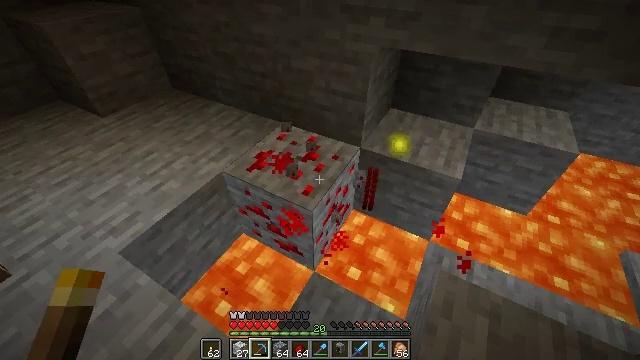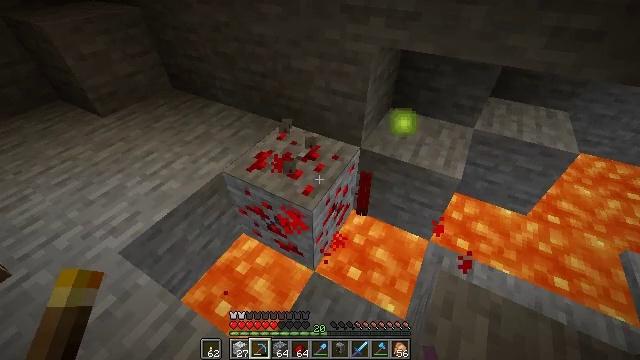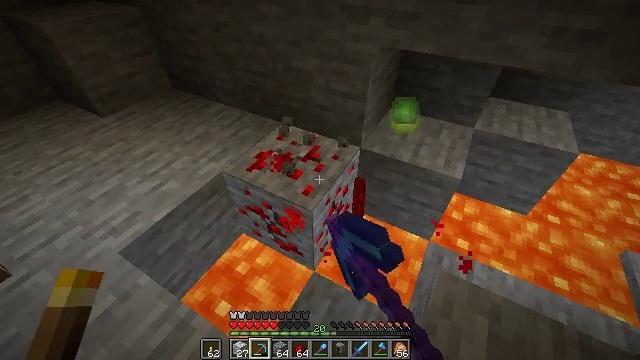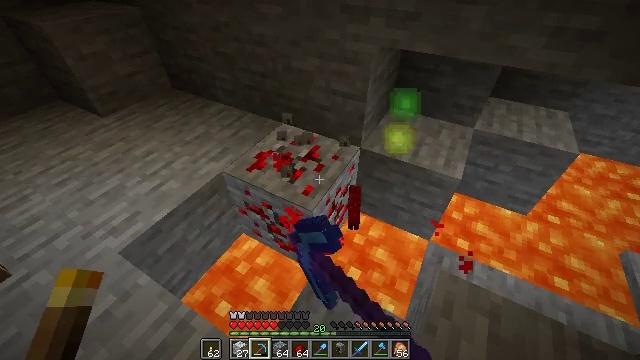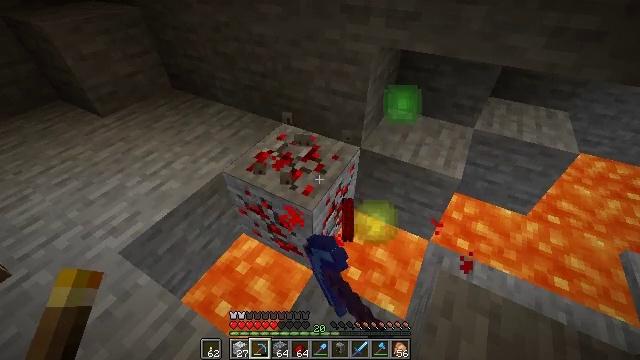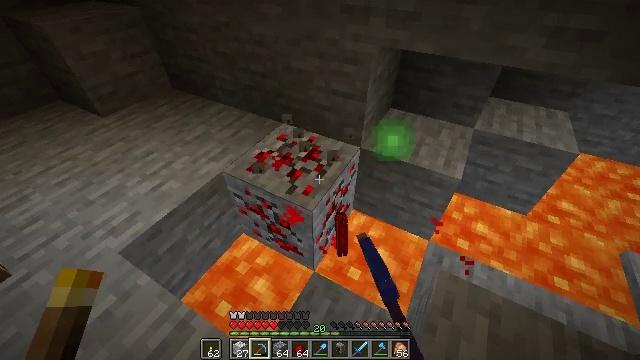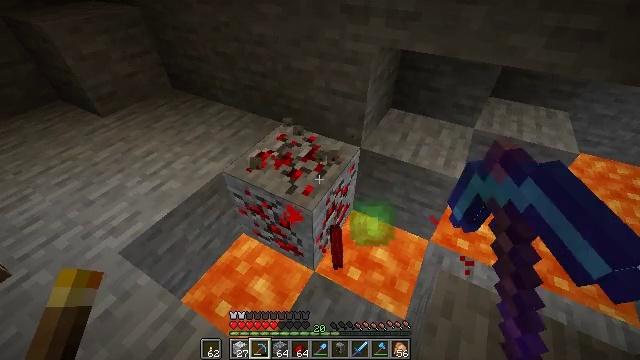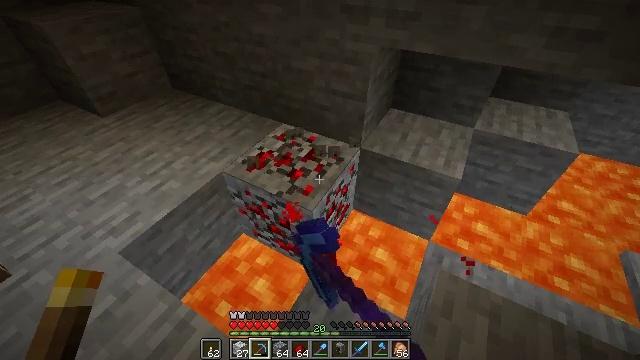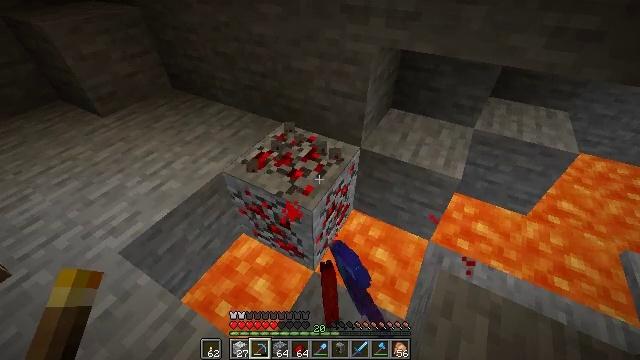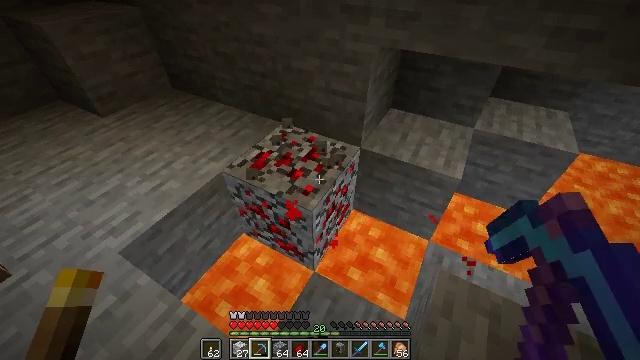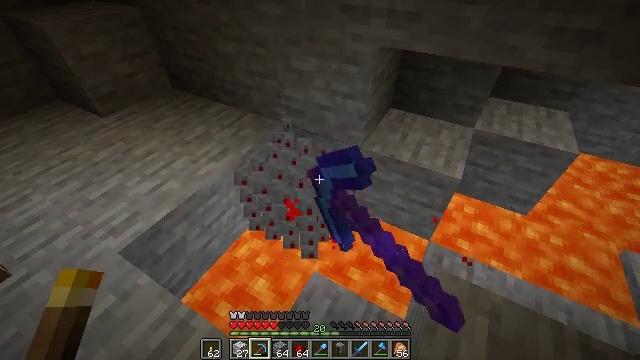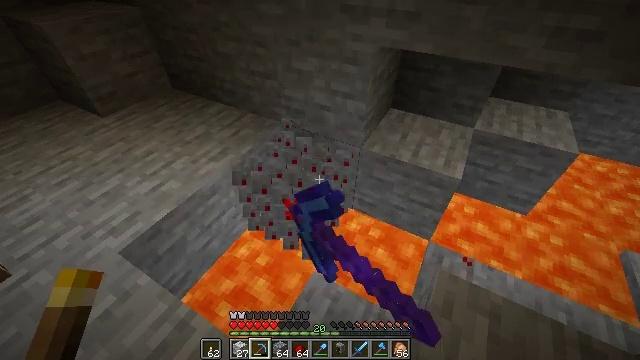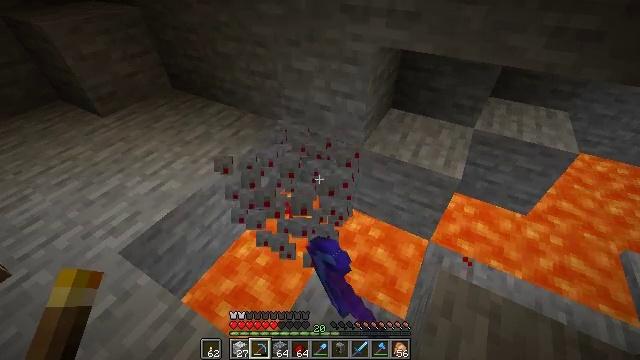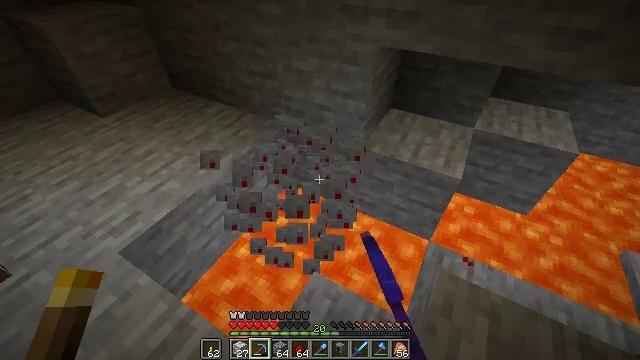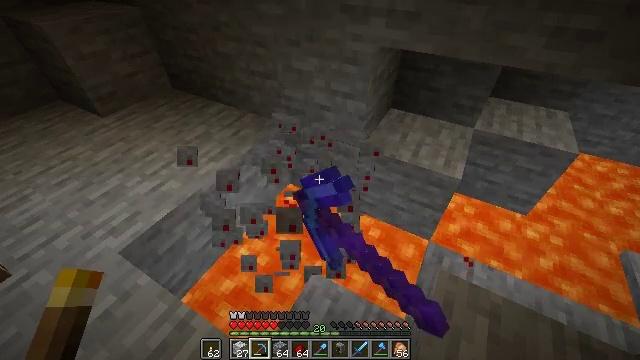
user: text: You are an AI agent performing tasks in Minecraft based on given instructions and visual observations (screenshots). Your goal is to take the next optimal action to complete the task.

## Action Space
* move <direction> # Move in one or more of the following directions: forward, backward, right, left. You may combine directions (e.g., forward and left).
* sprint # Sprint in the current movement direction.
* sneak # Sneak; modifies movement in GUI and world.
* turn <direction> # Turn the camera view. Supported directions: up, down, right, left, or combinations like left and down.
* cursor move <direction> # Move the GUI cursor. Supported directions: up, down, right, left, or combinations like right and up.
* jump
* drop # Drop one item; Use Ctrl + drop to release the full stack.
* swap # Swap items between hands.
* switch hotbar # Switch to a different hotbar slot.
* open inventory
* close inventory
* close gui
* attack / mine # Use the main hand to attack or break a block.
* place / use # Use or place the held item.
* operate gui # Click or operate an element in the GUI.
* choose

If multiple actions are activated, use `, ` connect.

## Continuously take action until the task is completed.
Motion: motion action
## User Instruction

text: Find and mine redstone ore in caves.
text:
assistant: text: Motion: attack / mine
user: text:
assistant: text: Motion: attack / mine
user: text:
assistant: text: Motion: attack / mine
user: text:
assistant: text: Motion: attack / mine
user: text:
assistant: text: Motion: attack / mine
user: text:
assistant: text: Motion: attack / mine
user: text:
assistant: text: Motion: attack / mine
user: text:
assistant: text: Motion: attack / mine
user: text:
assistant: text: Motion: attack / mine
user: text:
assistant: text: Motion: attack / mine
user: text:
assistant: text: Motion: attack / mine
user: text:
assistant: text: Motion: attack / mine
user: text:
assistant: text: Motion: attack / mine
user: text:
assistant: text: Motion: attack / mine
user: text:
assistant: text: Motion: attack / mine